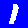
Digit: 1